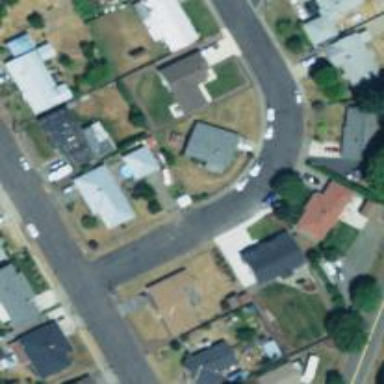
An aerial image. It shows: Residential road with sidewalk on the left.